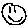
Label: smiley face